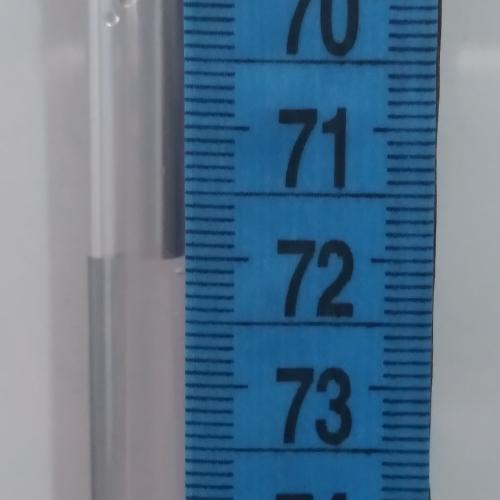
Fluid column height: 72.0 cm